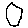
Label: hexagon